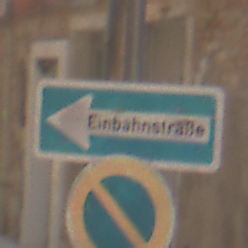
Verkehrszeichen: EinbahnstrasseLinksweisend
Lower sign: EingeschraenktesHalteverbot
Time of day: Midday
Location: Outdoor (Urban)
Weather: Clear
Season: NotSpecified
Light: Natural